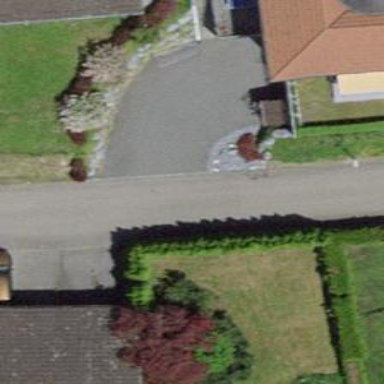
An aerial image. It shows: Hedge barrier.